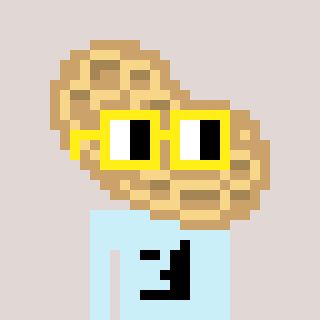
a pixel art character with square yellow glasses, a peanut-shaped head and a cold-colored body on a warm background